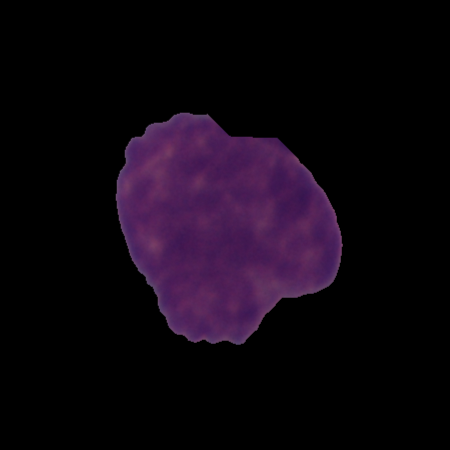
Label: cancer